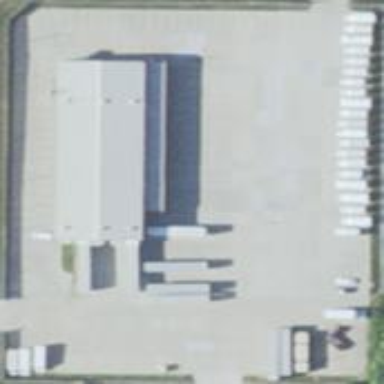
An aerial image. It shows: Industrial area with distributor surrounded by fence.